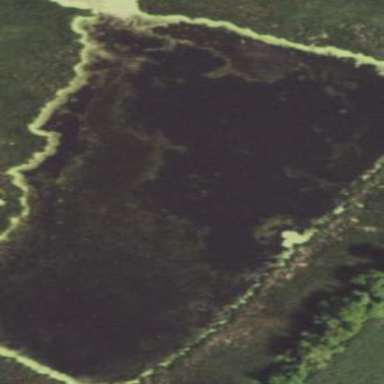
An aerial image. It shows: Serene slough of water in natural setting.